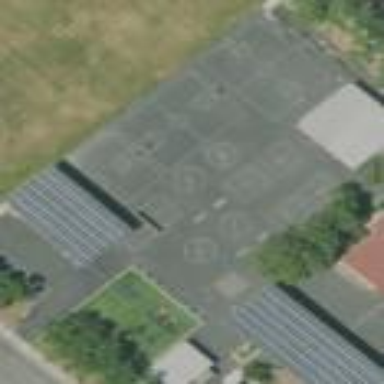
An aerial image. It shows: Schoolyard with asphalt surface.